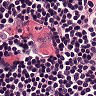
Metastatic tissue present: no